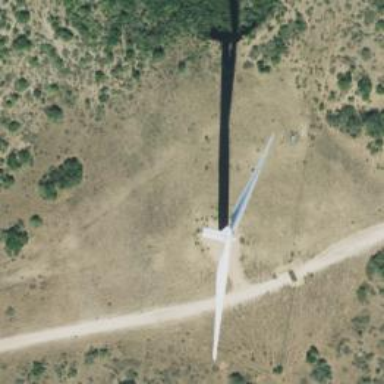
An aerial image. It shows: Wind generator using horizontal axis wind turbines.